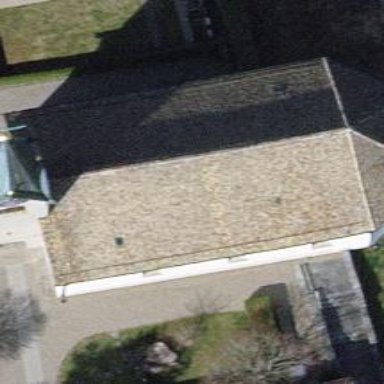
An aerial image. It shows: Church which is place of worship.